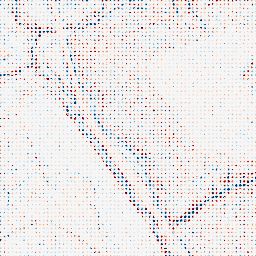
Category: edge_preserving
Decomposition family: anisotropic_diffusion
Decomposition parameters: iterations: 5
kappa: 100
gamma: 0.1
Upsampling method: sinc_blackman
Upsampling parameters: scale: 8
kernel_size: 4
Upsampling scale: 8